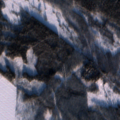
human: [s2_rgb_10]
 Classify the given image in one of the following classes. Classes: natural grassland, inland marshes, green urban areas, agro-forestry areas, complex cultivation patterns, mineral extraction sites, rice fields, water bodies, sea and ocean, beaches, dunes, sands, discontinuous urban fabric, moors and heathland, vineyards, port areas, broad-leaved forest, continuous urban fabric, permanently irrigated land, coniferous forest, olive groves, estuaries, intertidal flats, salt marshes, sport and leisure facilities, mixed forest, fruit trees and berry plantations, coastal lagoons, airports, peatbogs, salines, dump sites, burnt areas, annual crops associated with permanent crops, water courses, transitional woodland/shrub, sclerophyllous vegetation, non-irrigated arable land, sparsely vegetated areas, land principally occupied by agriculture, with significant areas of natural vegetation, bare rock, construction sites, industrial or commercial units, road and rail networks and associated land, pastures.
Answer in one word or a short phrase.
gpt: non-irrigated arable land, coniferous forest, mixed forest, transitional woodland/shrub